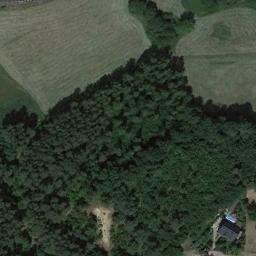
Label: forest